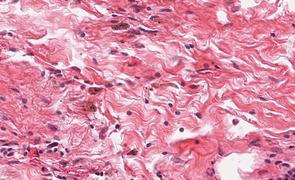
Tumor epithelial tissue: no
Tumor-associated stroma tissue: yes
Normal tissue: no